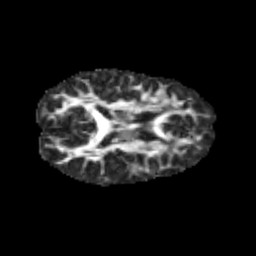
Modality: FA
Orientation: axial
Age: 10
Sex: female
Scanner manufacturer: siemens
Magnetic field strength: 3 T
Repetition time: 3.8 s
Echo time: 0.07 s